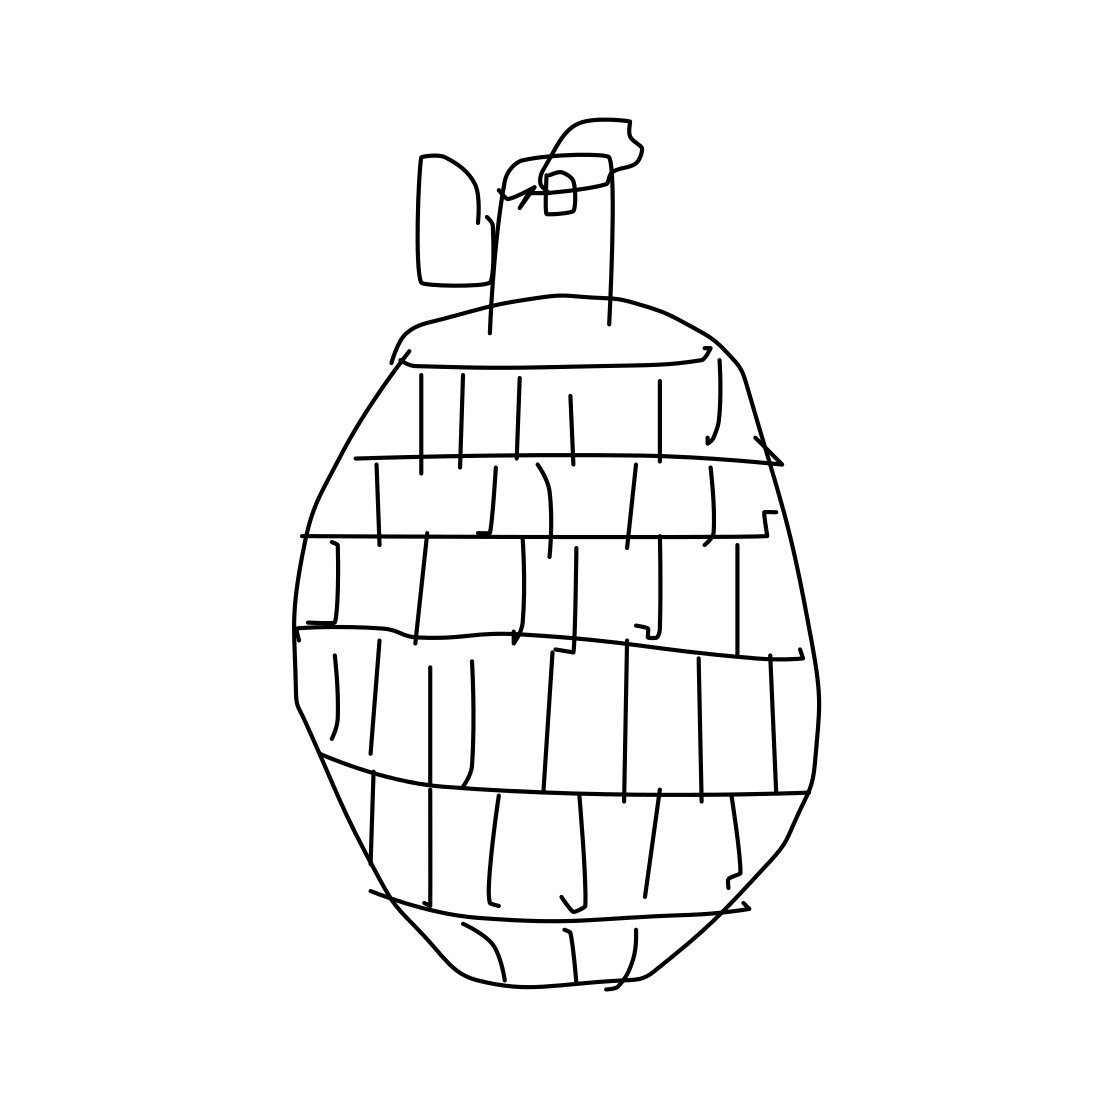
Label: grenade